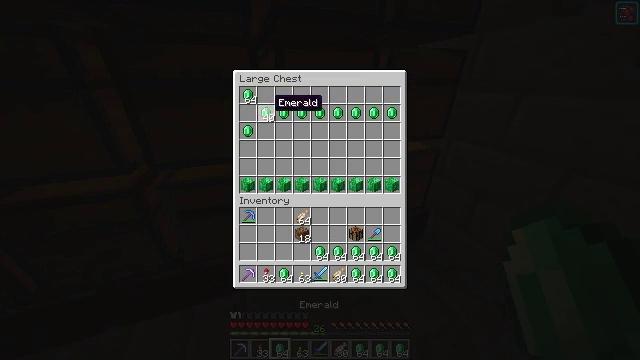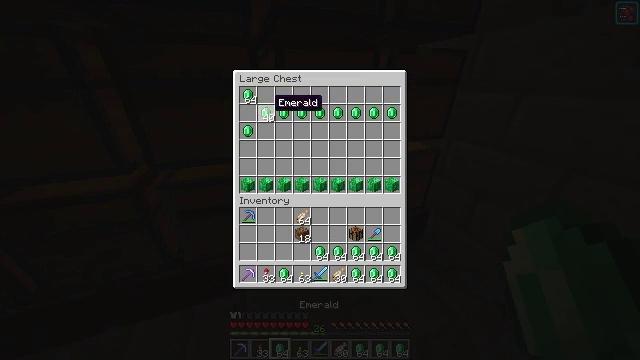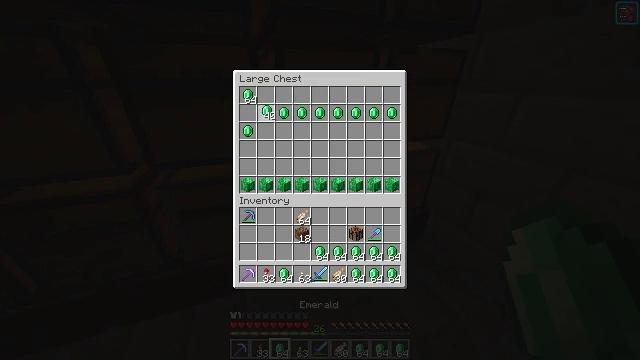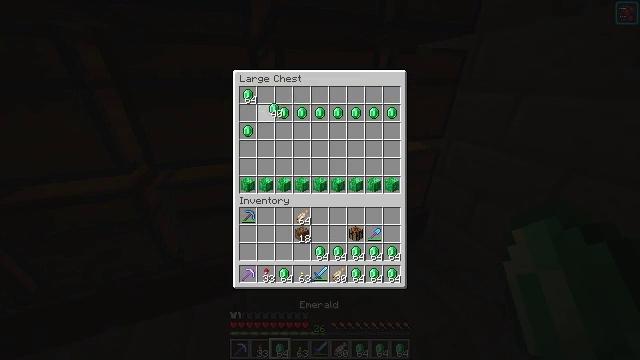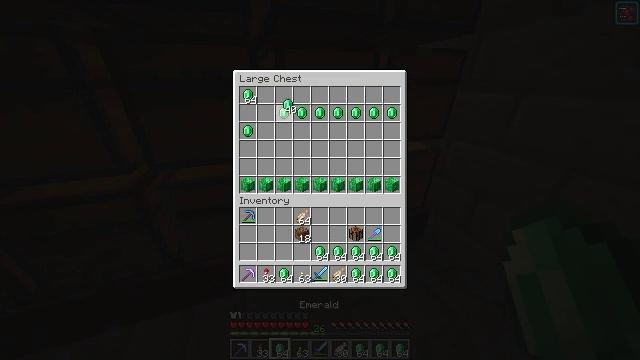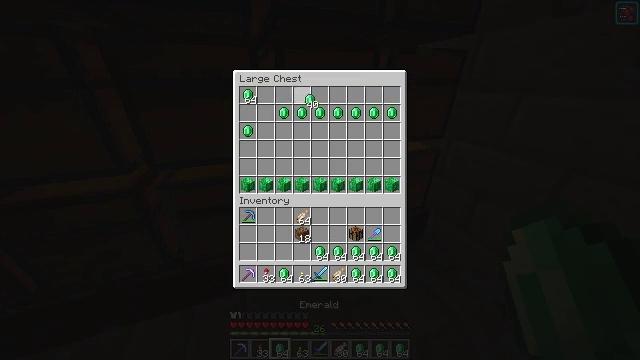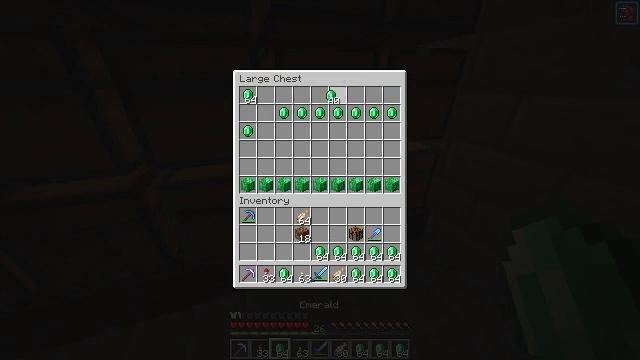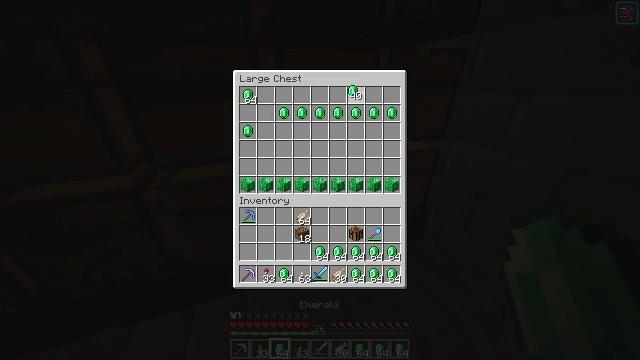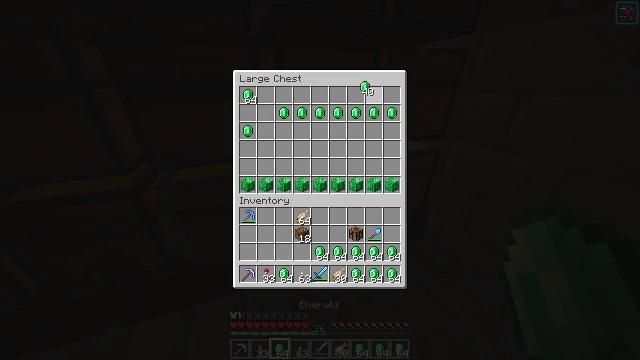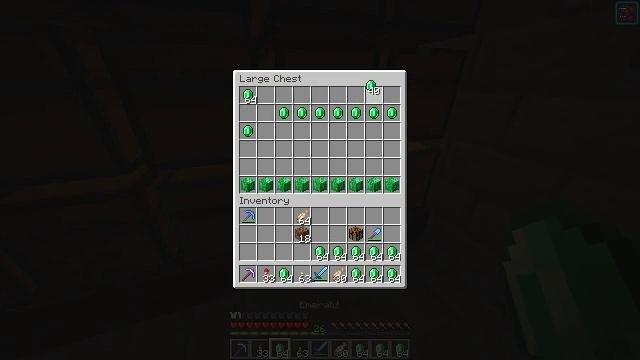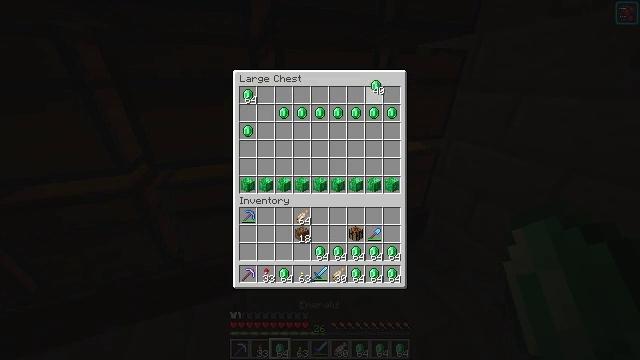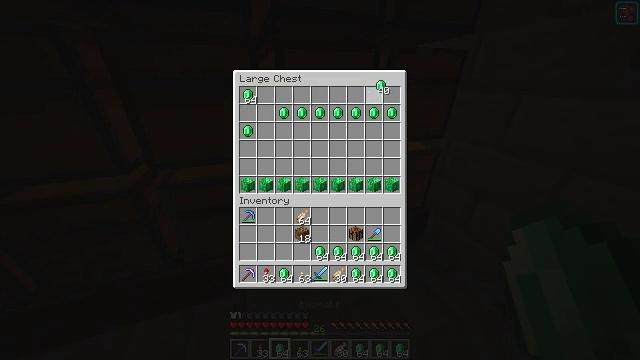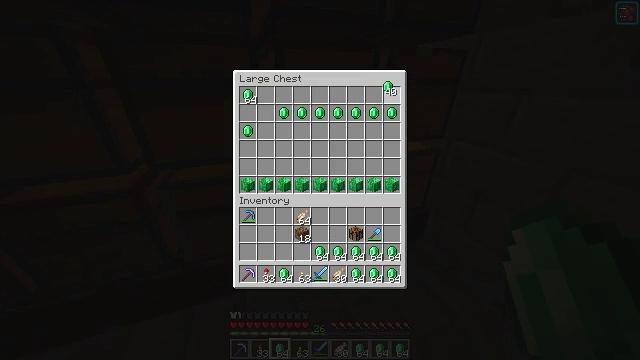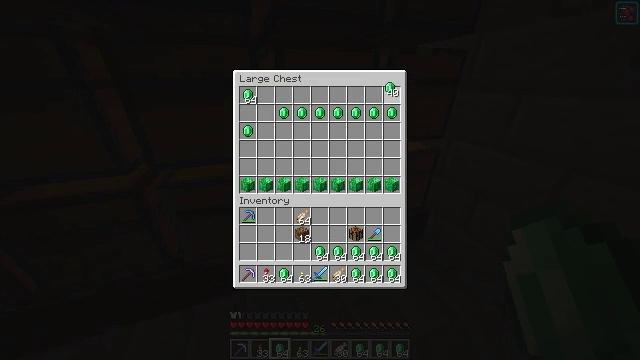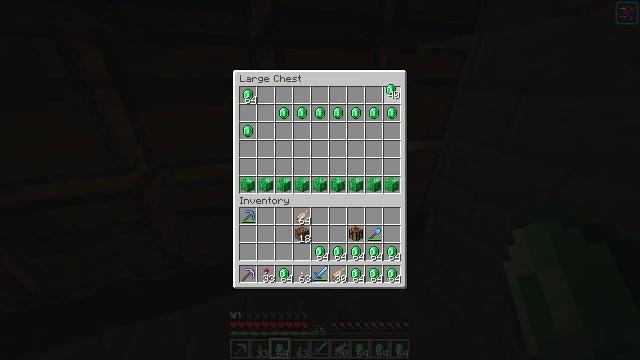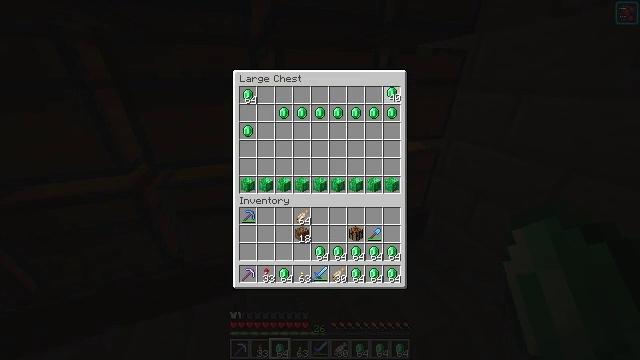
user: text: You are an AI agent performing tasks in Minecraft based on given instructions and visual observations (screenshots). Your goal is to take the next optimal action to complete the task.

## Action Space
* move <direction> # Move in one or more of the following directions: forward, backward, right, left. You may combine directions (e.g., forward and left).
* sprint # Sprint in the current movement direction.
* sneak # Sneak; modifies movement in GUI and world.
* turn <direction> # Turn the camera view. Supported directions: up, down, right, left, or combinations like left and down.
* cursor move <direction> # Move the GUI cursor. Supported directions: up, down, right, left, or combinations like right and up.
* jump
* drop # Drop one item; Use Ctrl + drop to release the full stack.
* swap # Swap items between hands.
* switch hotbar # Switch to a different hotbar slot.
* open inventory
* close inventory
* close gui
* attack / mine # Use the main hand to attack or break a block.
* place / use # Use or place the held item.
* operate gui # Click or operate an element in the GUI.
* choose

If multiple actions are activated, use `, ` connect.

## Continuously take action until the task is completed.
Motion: motion action
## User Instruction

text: Convert emeralds into an emerald block.
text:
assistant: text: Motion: no_op
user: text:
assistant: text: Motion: operate gui
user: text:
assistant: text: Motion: cursor move right
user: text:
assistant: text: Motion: cursor move right
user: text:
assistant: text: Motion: cursor move right
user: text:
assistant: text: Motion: cursor move right
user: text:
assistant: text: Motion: cursor move right
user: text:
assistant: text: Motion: cursor move right
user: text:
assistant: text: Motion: no_op
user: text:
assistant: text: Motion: no_op
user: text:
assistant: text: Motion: no_op
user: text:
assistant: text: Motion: cursor move right
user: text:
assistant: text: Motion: no_op
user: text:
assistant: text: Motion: no_op
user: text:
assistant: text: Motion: no_op
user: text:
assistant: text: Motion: no_op
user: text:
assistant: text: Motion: no_op
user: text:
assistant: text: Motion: no_op
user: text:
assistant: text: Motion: no_op
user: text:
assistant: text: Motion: cursor move left
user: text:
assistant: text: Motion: cursor move left
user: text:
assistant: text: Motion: cursor move left
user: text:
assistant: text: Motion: cursor move left
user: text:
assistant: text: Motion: cursor move left
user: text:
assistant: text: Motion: no_op
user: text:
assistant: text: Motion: cursor move right
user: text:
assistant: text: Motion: no_op
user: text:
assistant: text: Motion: cursor move left
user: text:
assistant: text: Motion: cursor move left
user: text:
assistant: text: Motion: no_op